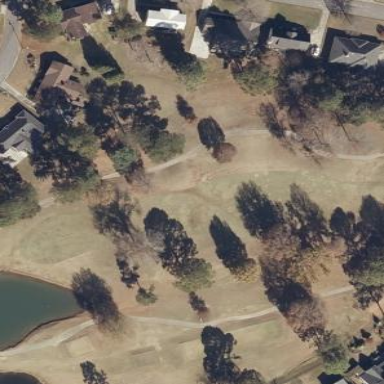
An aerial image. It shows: Golf fairway surrounded by grass.